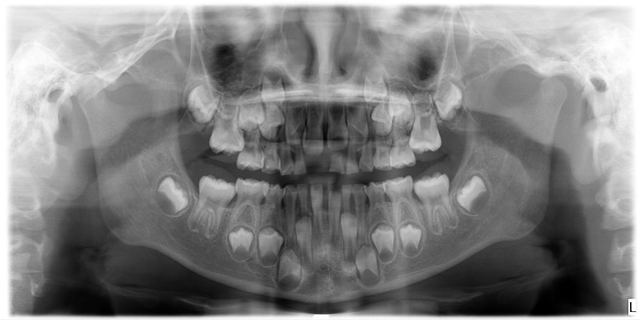
child